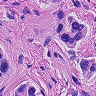
Metastatic tissue present: yes